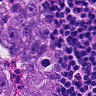
Metastatic tissue present: yes